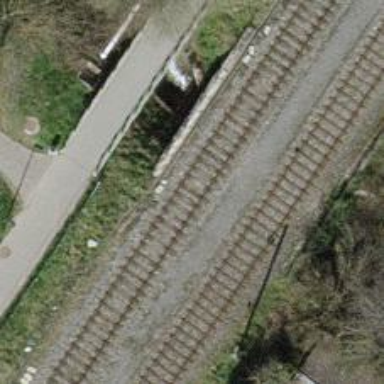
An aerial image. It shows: Railway bridge with electrified tracks and single contact line.